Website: lowes
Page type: payment
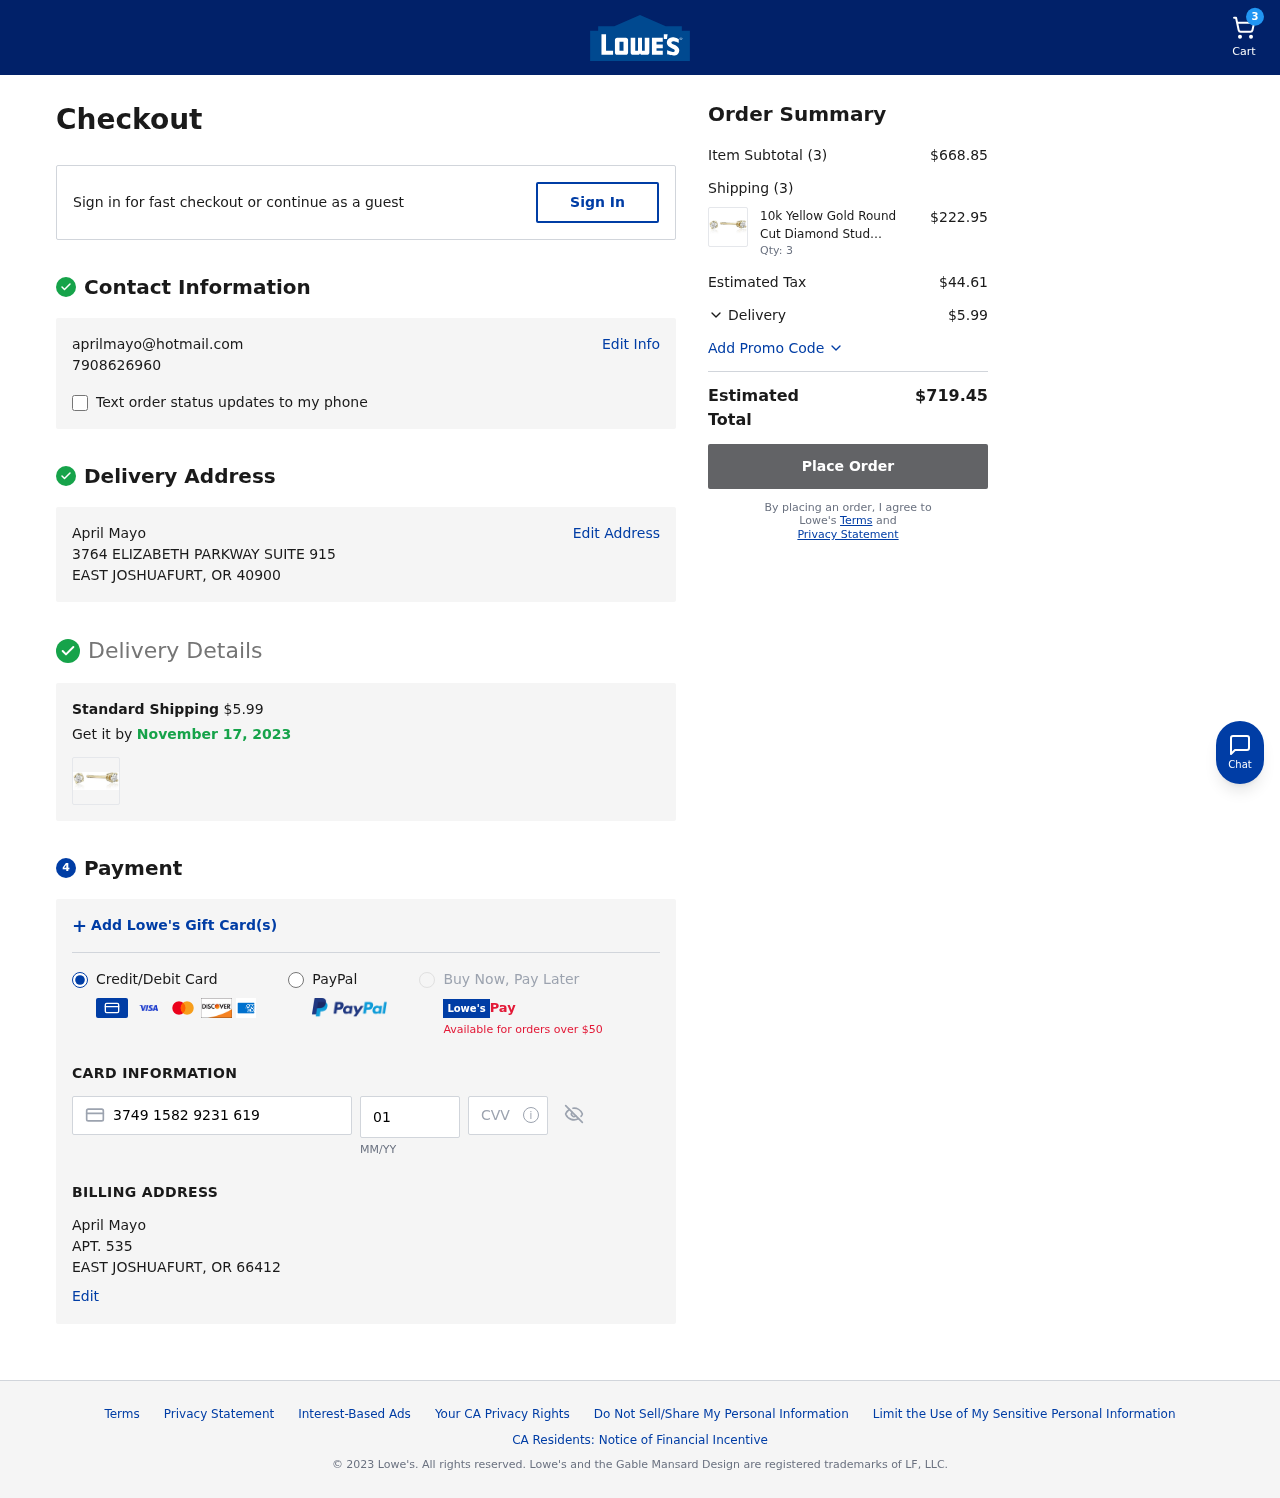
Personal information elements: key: PII_CARD_CVV
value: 3025
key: PII_CARD_EXPIRY
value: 01/27
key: PII_CARD_NUMBER
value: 3749 1582 9231 619
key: PII_CITY_STATE_ZIP2
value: EAST JOSHUAFURT, OR 66412
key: PII_EMAIL
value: aprilmayo@hotmail.com
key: PII_FULLNAME
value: April Mayo
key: PII_FULLNAME2
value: April Mayo
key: PII_PHONE
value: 7908626960
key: PII_STREET
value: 3764 ELIZABETH PARKWAY SUITE 915
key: PII_STREET2
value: APT. 535
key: PII_CITY_STATE_ZIP
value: EAST JOSHUAFURT, OR 40900
Product elements: key: PRODUCT1_NAME
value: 10k Yellow Gold Round Cut Diamond Stud Earrings (1/10 cttw, J-K Color, I3 Clarity)
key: PRODUCT1_PRICE
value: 222.95
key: PRODUCT1_QUANTITY
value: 3
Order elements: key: ORDER_NUM_ITEMS
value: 3
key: ORDER_SHIPPING_COST
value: $5.99
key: ORDER_DELIVERY_DATE
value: November 17, 2023
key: ORDER_SUBTOTAL
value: $668.85
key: ORDER_NUM_ITEMS2
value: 3
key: ORDER_TAX
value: $44.61
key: ORDER_SHIPPING_COST2
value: $5.99
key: ORDER_TOTAL
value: $719.45